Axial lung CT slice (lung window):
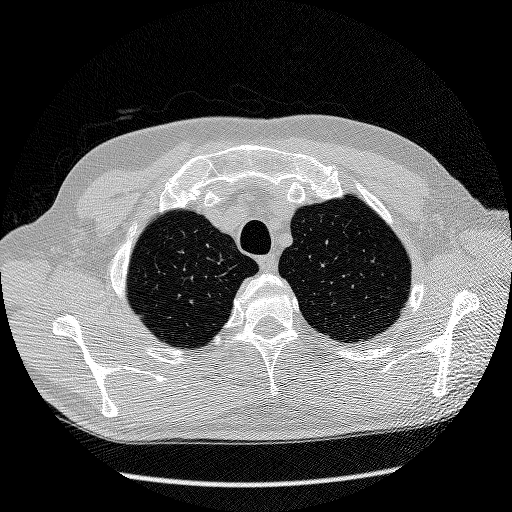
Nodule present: no